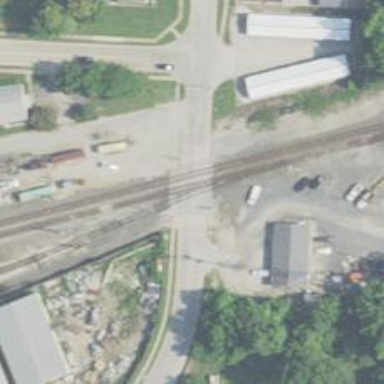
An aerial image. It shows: Railway siding for service.